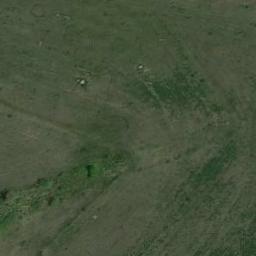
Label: meadow